I will show an image sequence of human cooking. I have annotated the images with numbered circles. Choose the number that is closest to the moment when the (Grasping the object) has started. You are a five-time world champion in this game. Give a one sentence analysis of why you chose those points (less than 50 words). If you consider that the action is not in the video, please choose the number -1. Provide your answer at the end in a json file of this format: {"points": []}
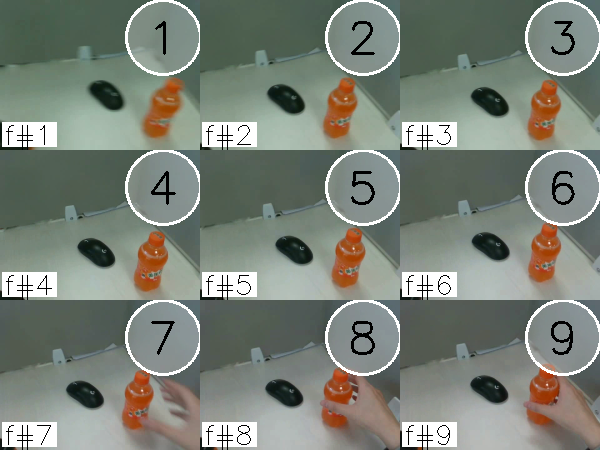
Frame 9 shows the clearest moment of hand-object contact.
{"points": [9]}